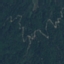
Land use / land cover class: Forest